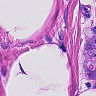
Metastatic tissue present: yes